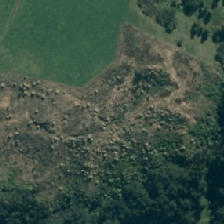
Land cover: low_producing_grassland